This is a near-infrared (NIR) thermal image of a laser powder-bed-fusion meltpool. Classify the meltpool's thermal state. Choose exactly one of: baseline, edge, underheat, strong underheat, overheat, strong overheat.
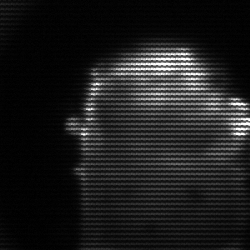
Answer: baseline